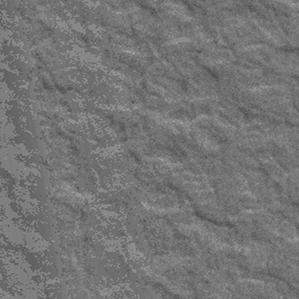
Label: frost